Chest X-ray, PA view. Patient: 47 years old, sex F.
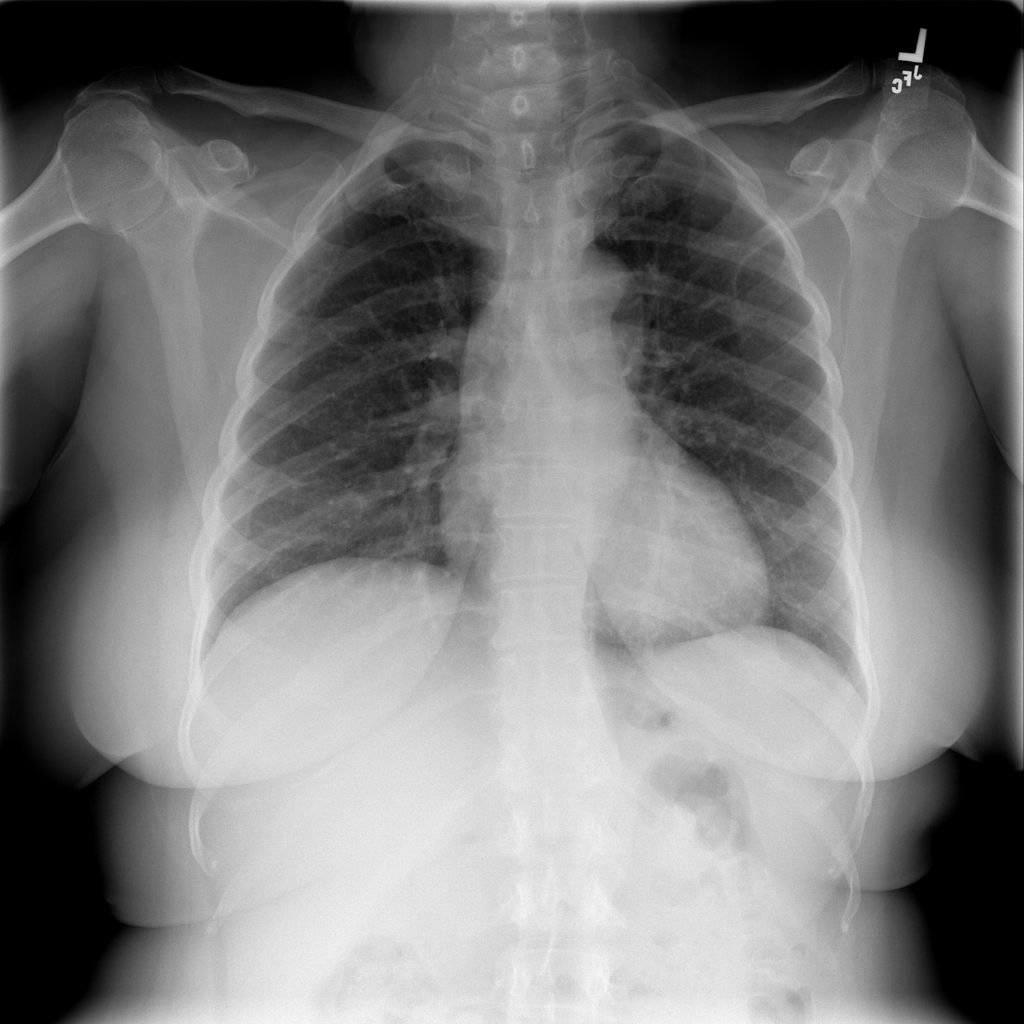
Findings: No Finding